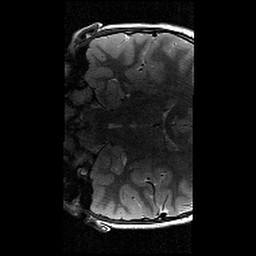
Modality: T2w
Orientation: coronal
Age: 10
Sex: male
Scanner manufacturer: siemens
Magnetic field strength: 3 T
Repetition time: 9.23 s
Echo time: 0.067 s